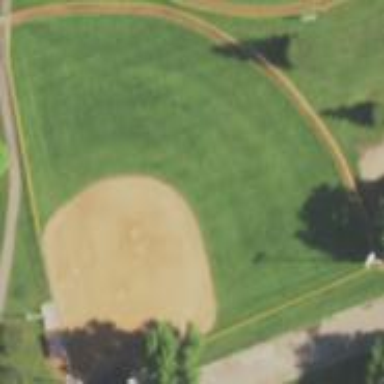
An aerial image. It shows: Baseball pitch for leisure land.